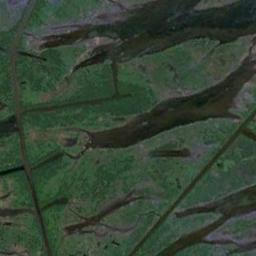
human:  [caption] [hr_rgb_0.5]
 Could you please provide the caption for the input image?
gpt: There are a few brown bare lands in the river in a wetland with sparse green plants on the bare lands .

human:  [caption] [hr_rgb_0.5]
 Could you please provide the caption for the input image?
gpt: Many waters of different sizes are surrounded by wetlands .

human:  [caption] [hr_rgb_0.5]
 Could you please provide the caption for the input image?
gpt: There are small creeks in the middle of this wetland .

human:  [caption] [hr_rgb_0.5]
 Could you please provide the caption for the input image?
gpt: The wetland consists of green plants and water .

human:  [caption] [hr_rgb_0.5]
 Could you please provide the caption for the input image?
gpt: There are many green areas and some water areas on the wetland .